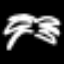
Label: palm tree